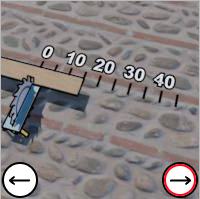
Task: length
Answer: 15
First scale value: 10.0